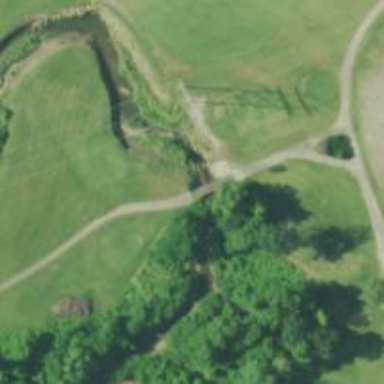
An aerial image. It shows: Service road on bridge for golf carts.